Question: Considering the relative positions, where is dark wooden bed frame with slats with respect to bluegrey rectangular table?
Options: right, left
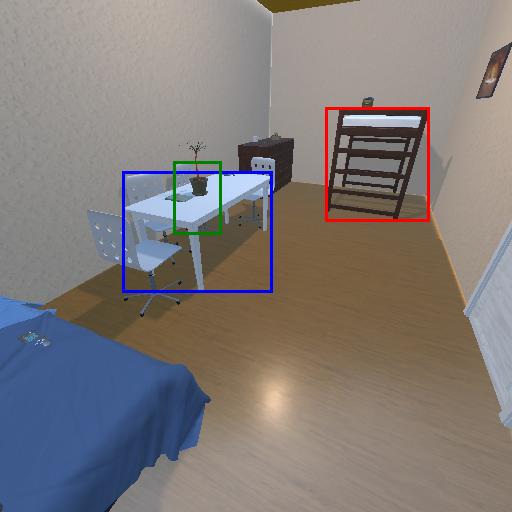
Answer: right